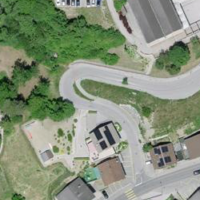
EUNIS habitat code: 54
Species observed at this site:
Larix decidua